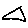
Label: triangle